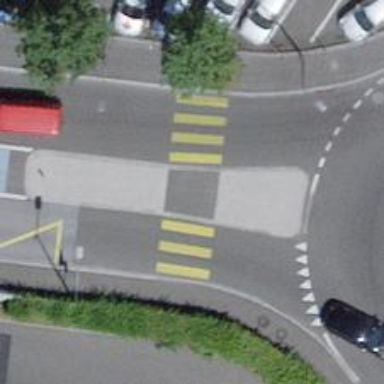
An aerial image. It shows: Marked road crossing with pedestrian island.